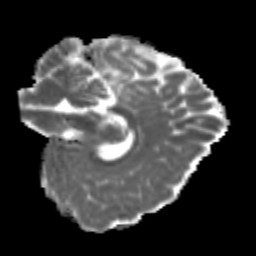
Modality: MD
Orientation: sagittal
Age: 19
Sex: female
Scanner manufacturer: siemens
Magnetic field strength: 3 T
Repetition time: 3.5 s
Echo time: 0.113 s